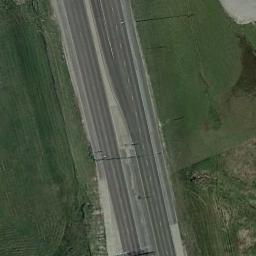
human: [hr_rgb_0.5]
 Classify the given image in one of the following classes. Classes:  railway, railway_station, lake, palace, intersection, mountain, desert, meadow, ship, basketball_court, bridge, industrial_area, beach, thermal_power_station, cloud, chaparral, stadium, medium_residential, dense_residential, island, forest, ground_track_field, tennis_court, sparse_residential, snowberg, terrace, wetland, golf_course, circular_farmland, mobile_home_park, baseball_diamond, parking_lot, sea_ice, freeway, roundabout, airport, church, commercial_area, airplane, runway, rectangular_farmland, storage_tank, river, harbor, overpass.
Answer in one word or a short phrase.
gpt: freeway